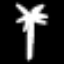
Label: palm tree